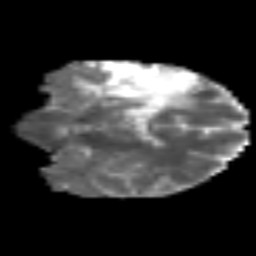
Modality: MD
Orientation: coronal
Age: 40
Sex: female
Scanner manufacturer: siemens
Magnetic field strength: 3 T
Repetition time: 6.1 s
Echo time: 0.101 s